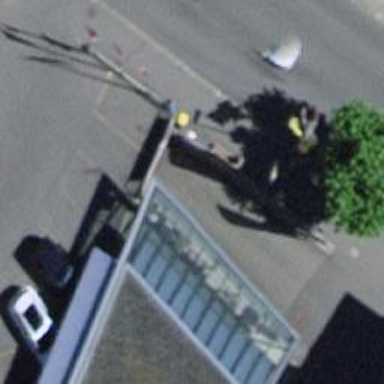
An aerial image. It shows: Post box is visible.